Question: I installed the Multi-Device Hybrid Apps and
when i open the javascript cordova project , vs2013 show this message.
Git CLI The software is missing from your system. You may also have to configure it after installation. Instructions

My Path variable
'''
C:\Program Files (x86)\Gitin;
C:\Program Files (x86)\Git\cmd;
C:\Program Files (x86)\Git\libexec\git-core
'''
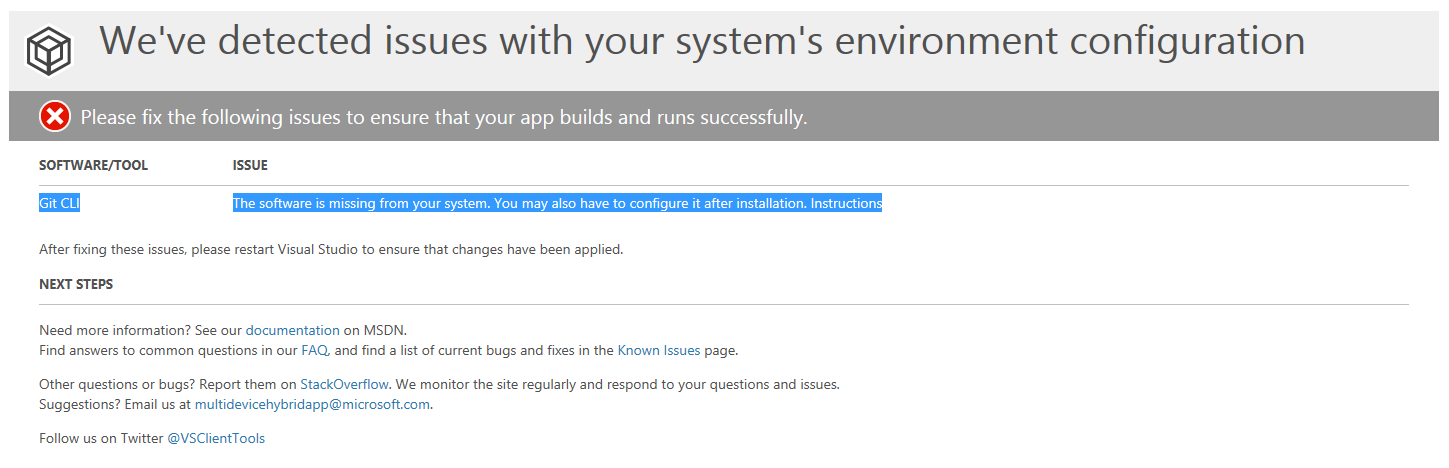
Answer: This is a known issue with the CTP2 release. To fix this, in Visual Studio, go to:
- - - - -
This should resolve the issue.